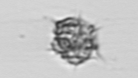
Label: Dictyocha